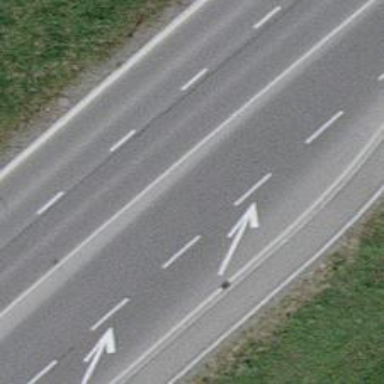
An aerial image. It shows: Tertiary road with asphalt surface.